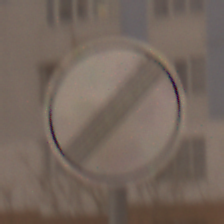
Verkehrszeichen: EndeSaemtlicherBegrenzungen
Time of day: Night
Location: Outdoor (Urban)
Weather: Overcast
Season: Winter
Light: Artificial